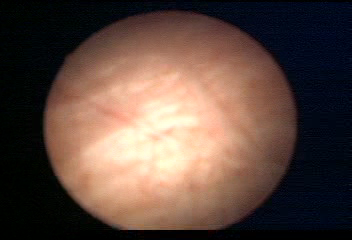
Modality: WLC
Class: Normal mucosa
Bladder cancer association: No